Interaction volume radius: 10 \u00c5
Interaction volume height: 10 \u00c5
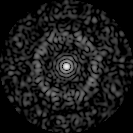
Disorder parameter: 0.8446